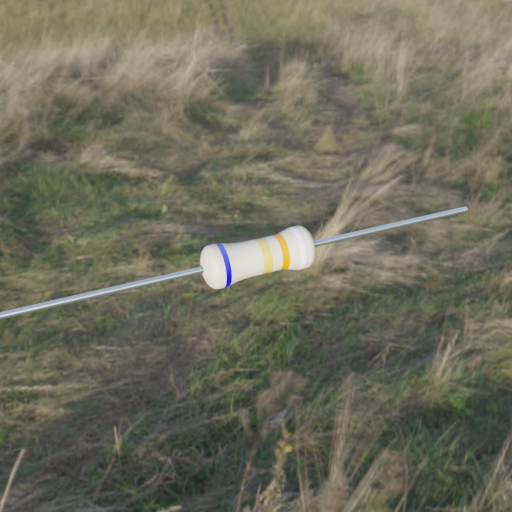
Resistor colour bands (in order): blue, gold, orange, white